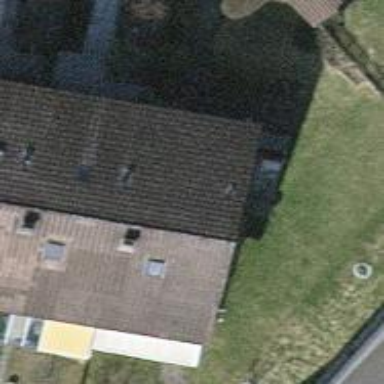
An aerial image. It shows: Gabled terrace building with the roof oriented across.